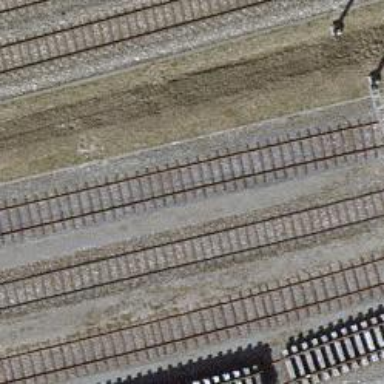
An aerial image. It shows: Railway yard in service.